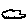
Label: cloud